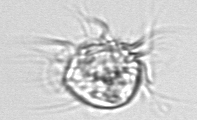
Label: Leegaardiella_ovalis